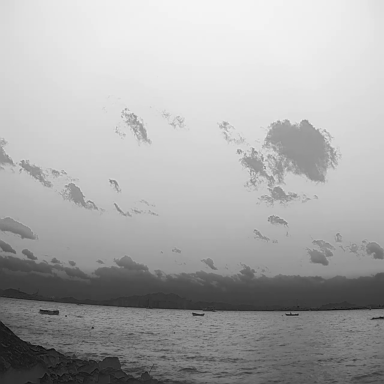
There are three bulk_carriers in the infrared image.